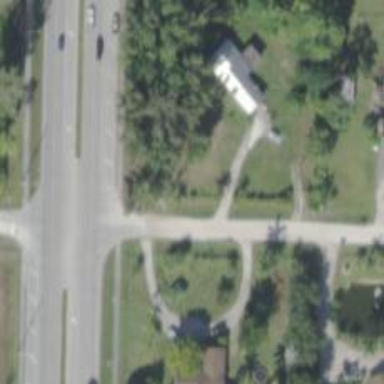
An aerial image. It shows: Stop road.